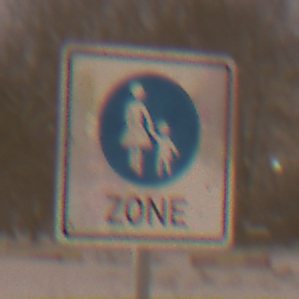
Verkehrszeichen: BeginnFussgaengerzone
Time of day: Night
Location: Outdoor (Urban)
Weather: Overcast
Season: Winter
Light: Artificial